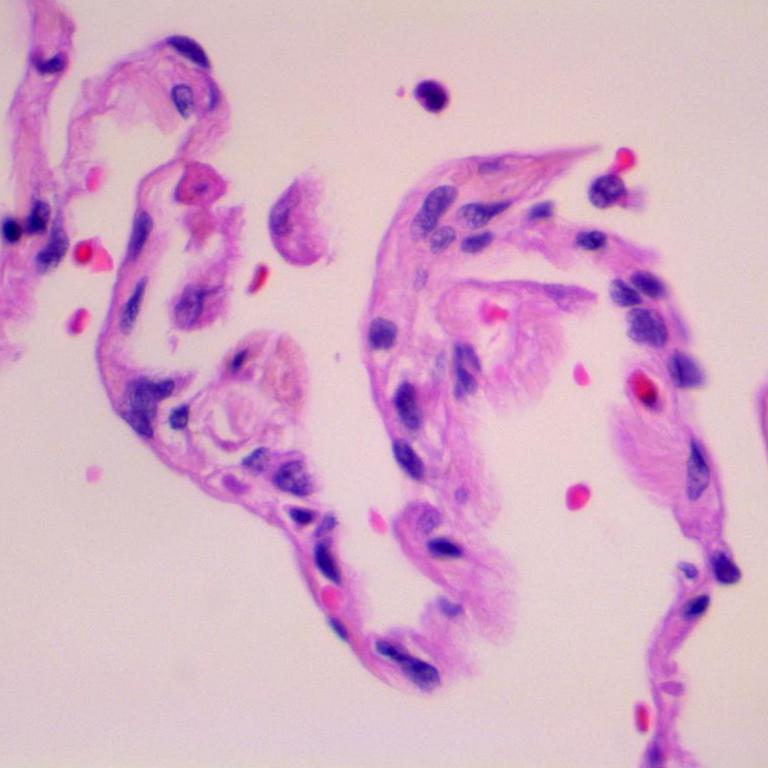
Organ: lung
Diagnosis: benign